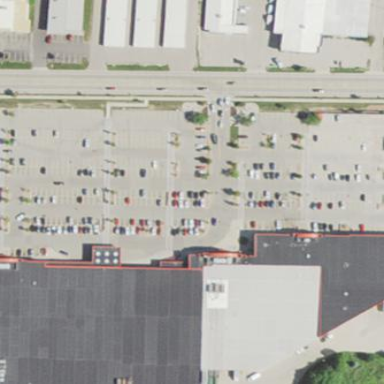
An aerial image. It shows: Parking area with surface.